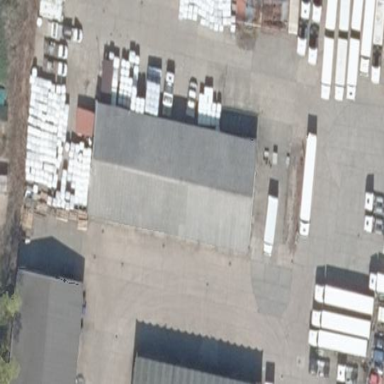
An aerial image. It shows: Industrial building.